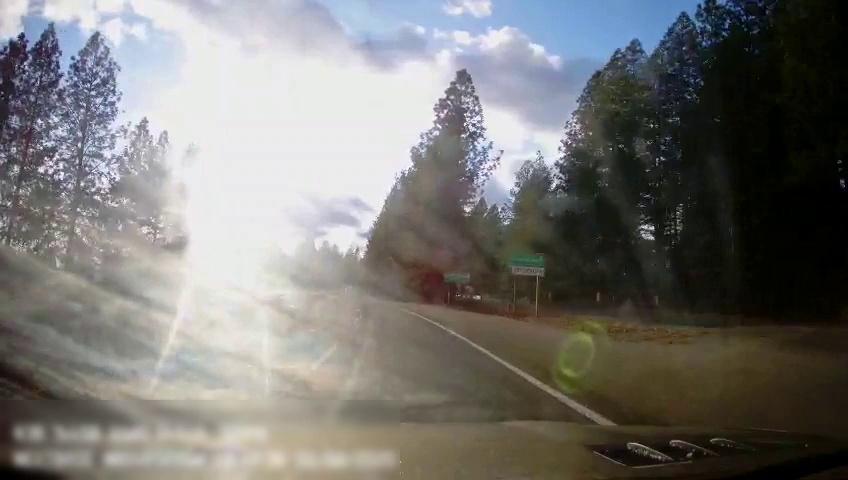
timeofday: Day
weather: Sunny
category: Drivable Space
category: Lanes | Current Lane
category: Lanes | Alternate Lane
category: Traffic | Signs
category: Traffic | Signs